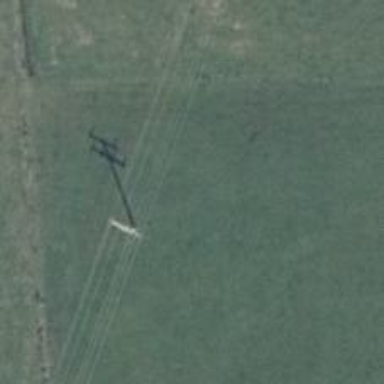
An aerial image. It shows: Power pole.